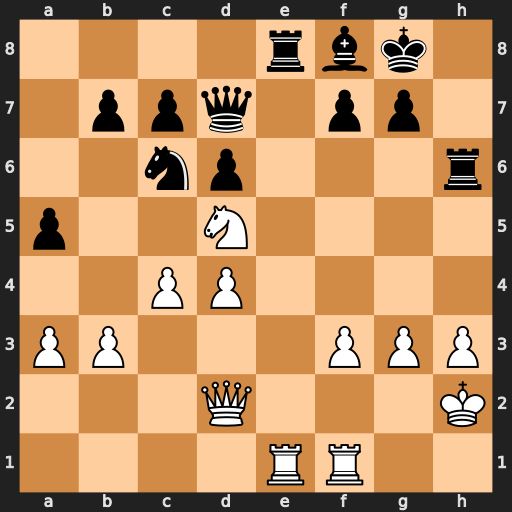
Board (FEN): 4rbk1/1ppq1pp1/2np3r/p2N4/2PP4/PP3PPP/3Q3K/4RR2
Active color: w
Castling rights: -
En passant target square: -
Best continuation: Qxh6 Rxe1 Rxe1